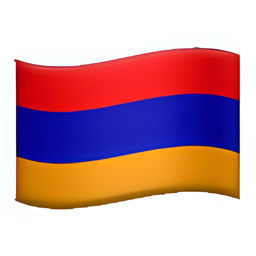
Name: flag for armenia
Emoji: 🇦🇲
Group: Flags
Sub-group: country-flag